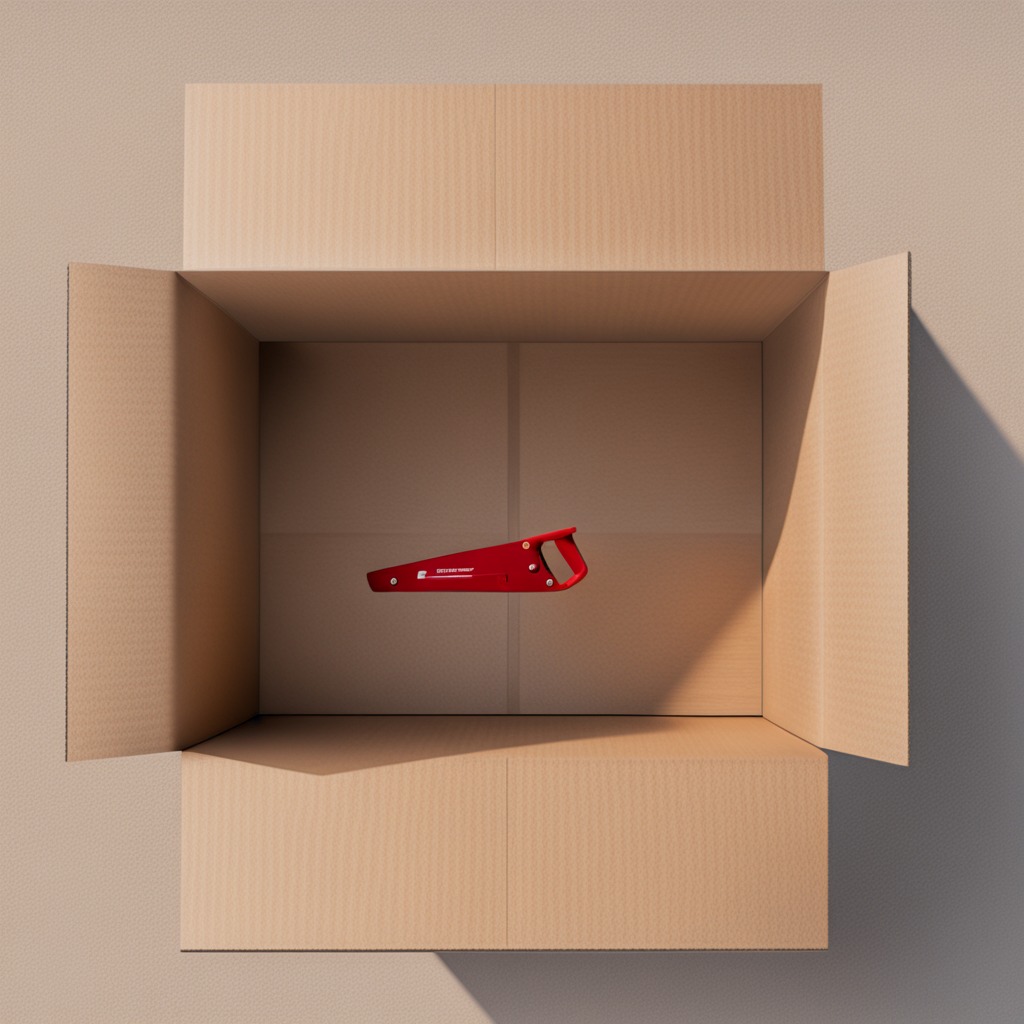
A handheld metal saw is lying on a clean dry cardboard box surface in an outdoor workshop during daytime bright natural light soft shadows slightly creased but